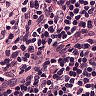
Metastatic tissue present: no